Field crop: tomato
Growth stage: 2
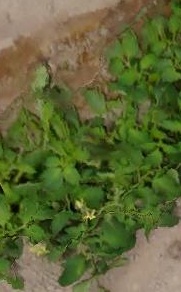
Species: tomato